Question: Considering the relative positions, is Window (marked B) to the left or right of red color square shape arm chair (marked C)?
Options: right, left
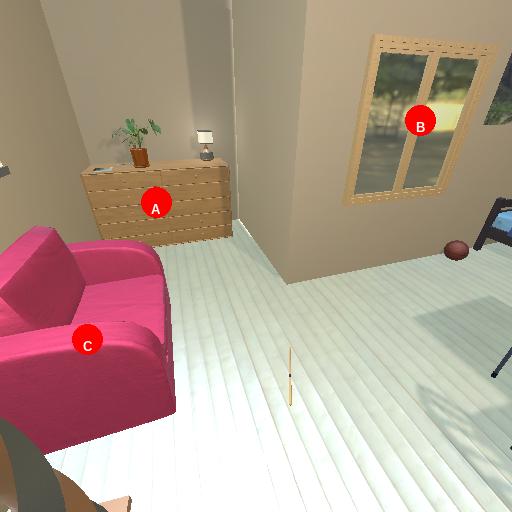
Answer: right